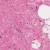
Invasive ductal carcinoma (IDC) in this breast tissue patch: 0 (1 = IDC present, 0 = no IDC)